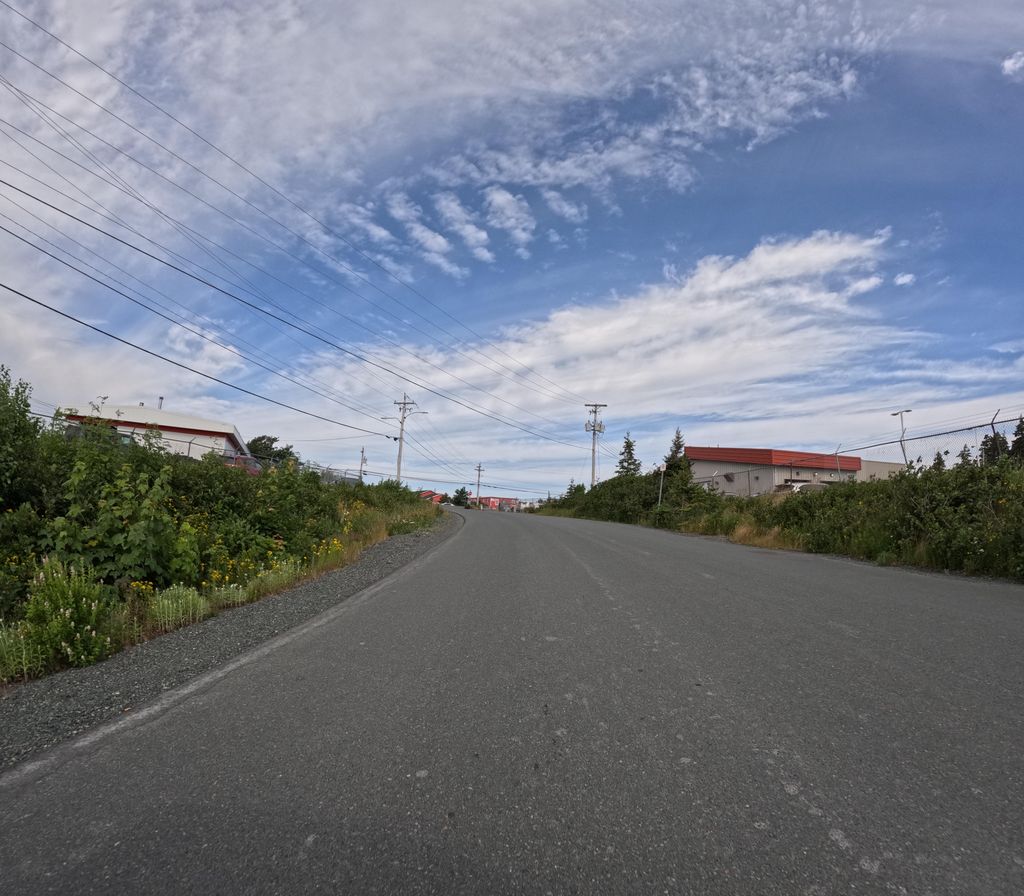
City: st_johns